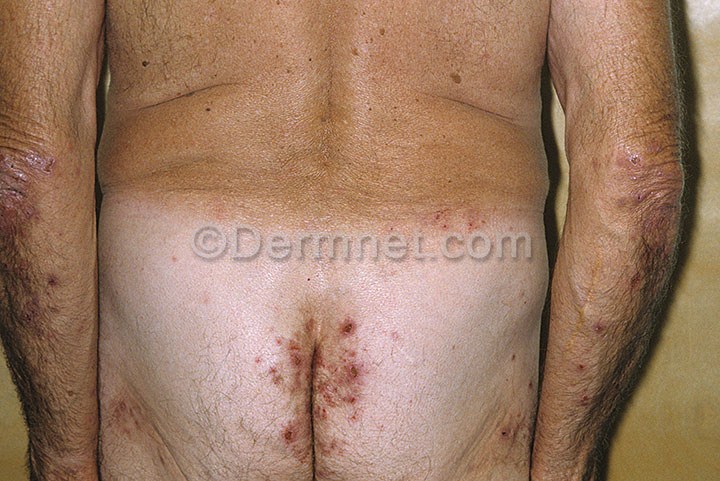
Disease: Bullous Disease Photos